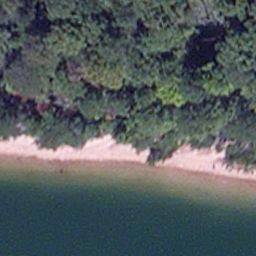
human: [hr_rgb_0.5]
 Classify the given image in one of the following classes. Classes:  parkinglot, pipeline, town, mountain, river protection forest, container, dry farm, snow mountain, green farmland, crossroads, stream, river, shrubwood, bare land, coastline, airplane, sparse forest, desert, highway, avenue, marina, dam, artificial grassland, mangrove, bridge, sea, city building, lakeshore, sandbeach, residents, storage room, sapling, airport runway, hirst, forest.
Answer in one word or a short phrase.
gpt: lakeshore